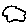
Label: cloud